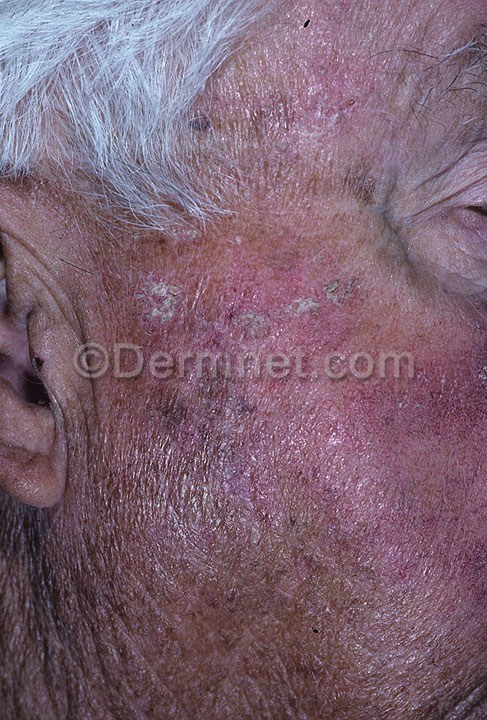
Disease: Actinic Keratosis Basal Cell Carcinoma and other Malignant Lesions